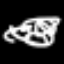
Label: squiggle